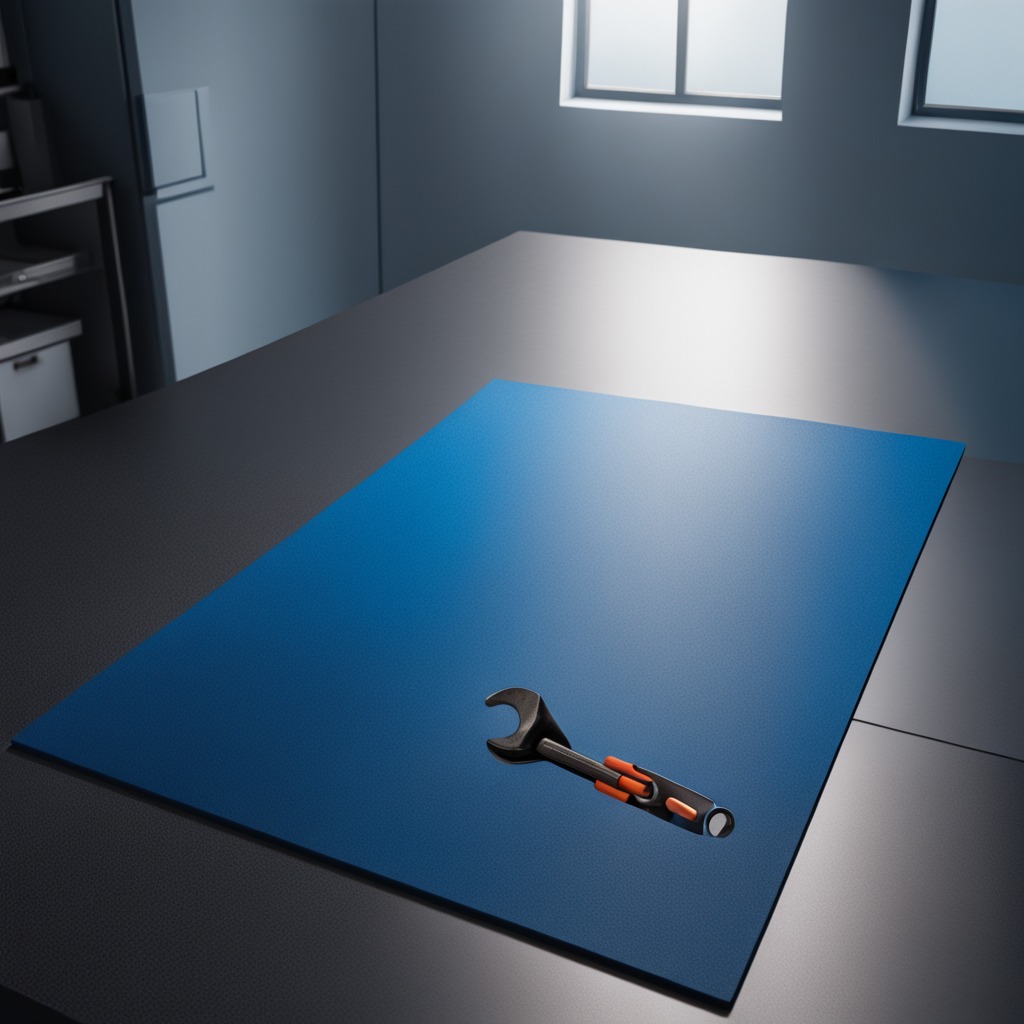
An wrench lies on the blue rubber mat.